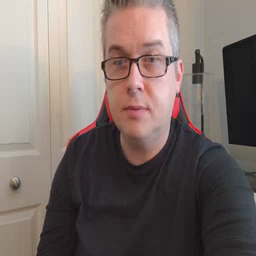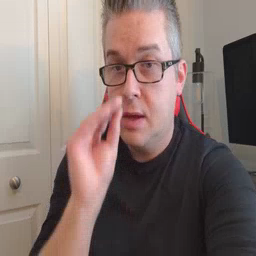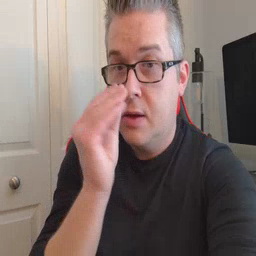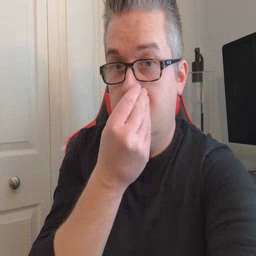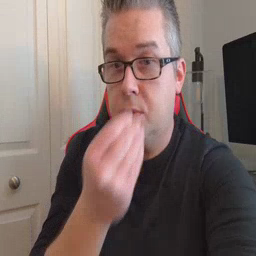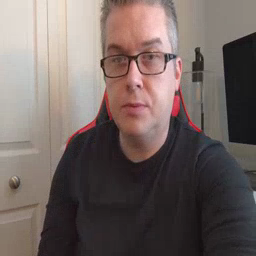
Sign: flower